Question: What is the <URL> 4 way of extending the background of a column to the edge of the screen, while maintaining responsiveness?
As an example, see the blue column in the illustration below.

I was able to achieve this by setting the column's child element to 'margin-left: -9999px; padding-left: 9999px;'. But I still wonder if there's a more proper way of doing it.
I was able to come up with a better solution, involving pseudo elements, see below. Thanks @Paulie_D for the tip!
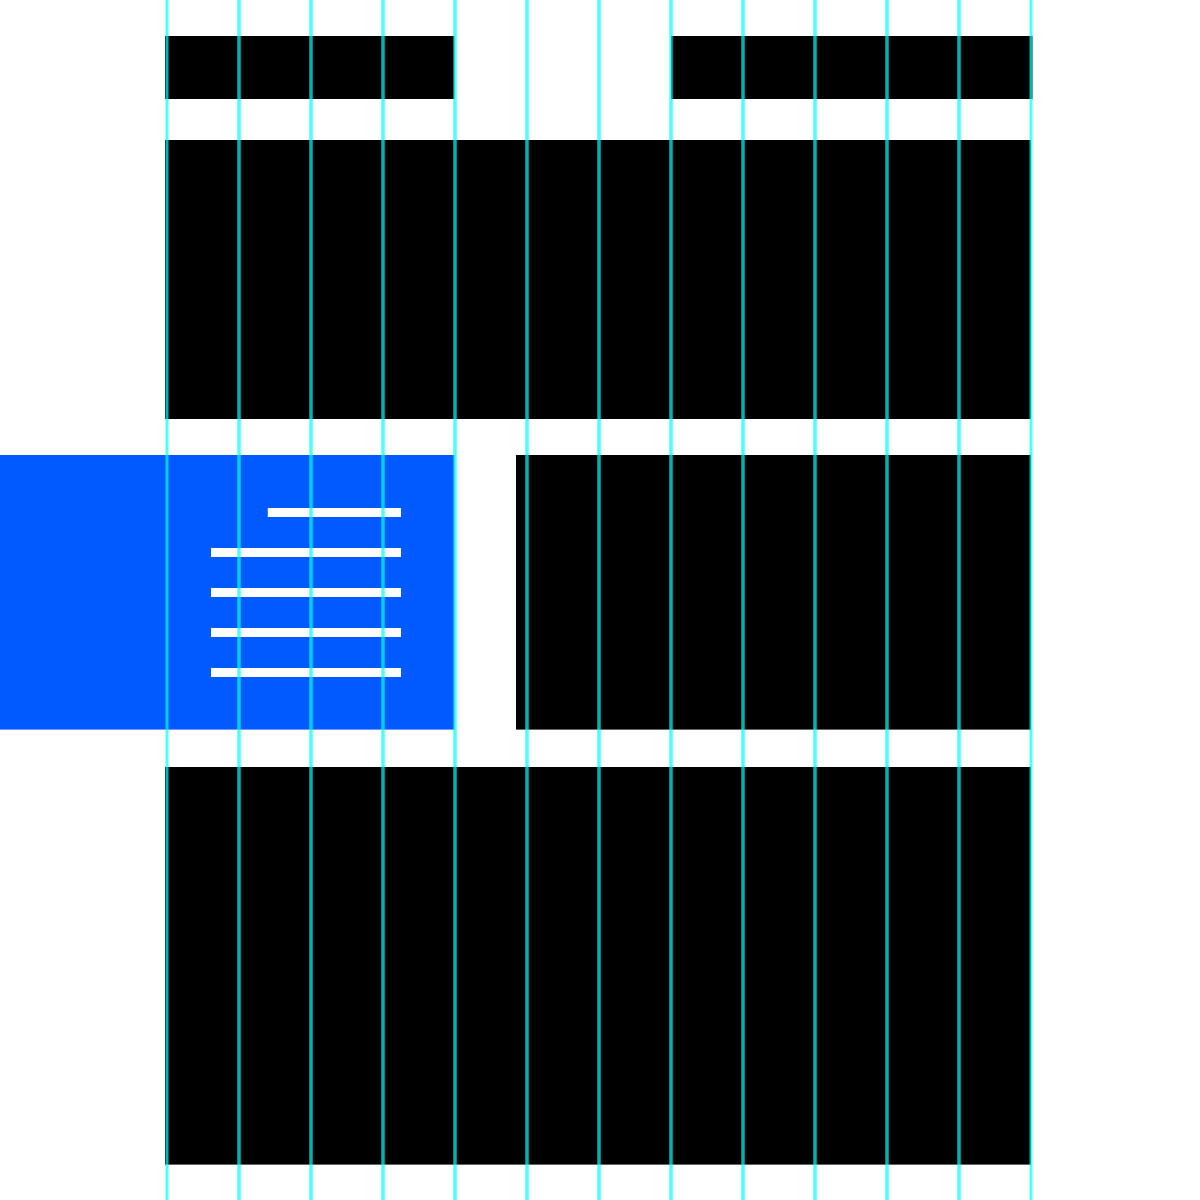
Answer: It looks like the best option is to use <URL>. The following CSS code applies bleeding to the left-side column.
'''
.column { position: relative; }
.column:before {
content: "";
position: absolute;
top: 0;
bottom: 0;
width: 100%;
right: 100%;
}
'''
See <URL>.
I'd be happy to select a better solution, if anyone has any.